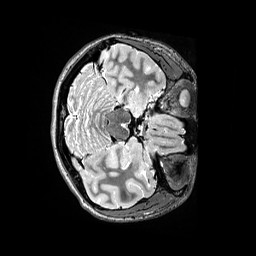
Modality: T2w
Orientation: axial
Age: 22
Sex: female
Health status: ill
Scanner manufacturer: siemens
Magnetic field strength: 3 T
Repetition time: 3.2 s
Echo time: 0.564 s